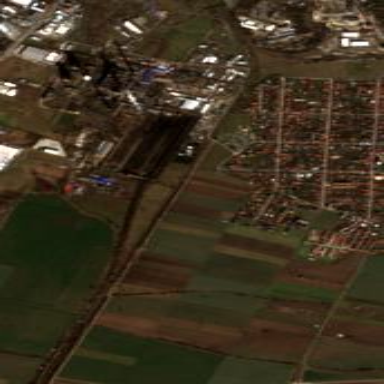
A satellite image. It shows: Power plant.